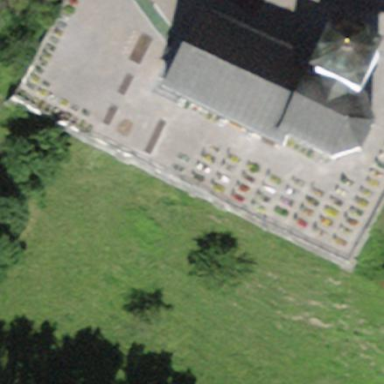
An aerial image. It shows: Cemetery.